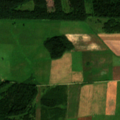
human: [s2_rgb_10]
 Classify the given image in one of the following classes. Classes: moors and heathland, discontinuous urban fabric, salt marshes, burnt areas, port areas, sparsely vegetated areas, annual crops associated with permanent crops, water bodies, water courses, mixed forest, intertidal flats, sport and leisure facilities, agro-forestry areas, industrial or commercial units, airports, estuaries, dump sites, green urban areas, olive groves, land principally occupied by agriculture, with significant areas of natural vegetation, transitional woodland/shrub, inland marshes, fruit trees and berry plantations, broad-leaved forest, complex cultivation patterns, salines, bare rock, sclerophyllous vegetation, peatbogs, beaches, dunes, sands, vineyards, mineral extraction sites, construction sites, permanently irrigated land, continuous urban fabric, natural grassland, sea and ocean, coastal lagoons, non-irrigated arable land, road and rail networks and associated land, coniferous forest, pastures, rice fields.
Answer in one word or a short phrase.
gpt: non-irrigated arable land, pastures, land principally occupied by agriculture, with significant areas of natural vegetation, coniferous forest, mixed forest, transitional woodland/shrub